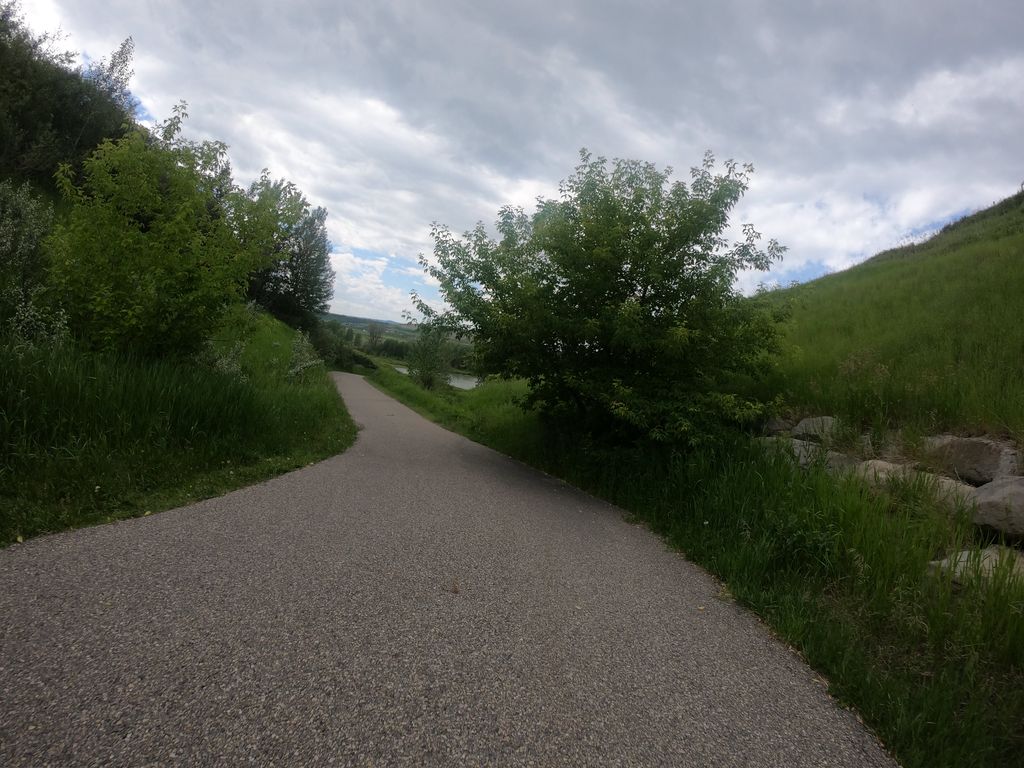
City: calgary